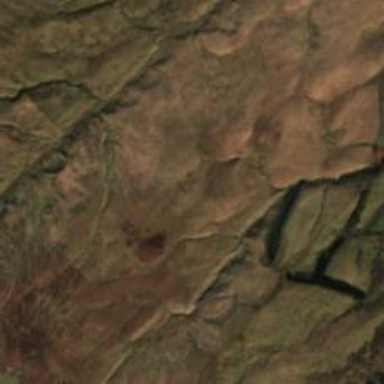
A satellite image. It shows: Natural area of fell.